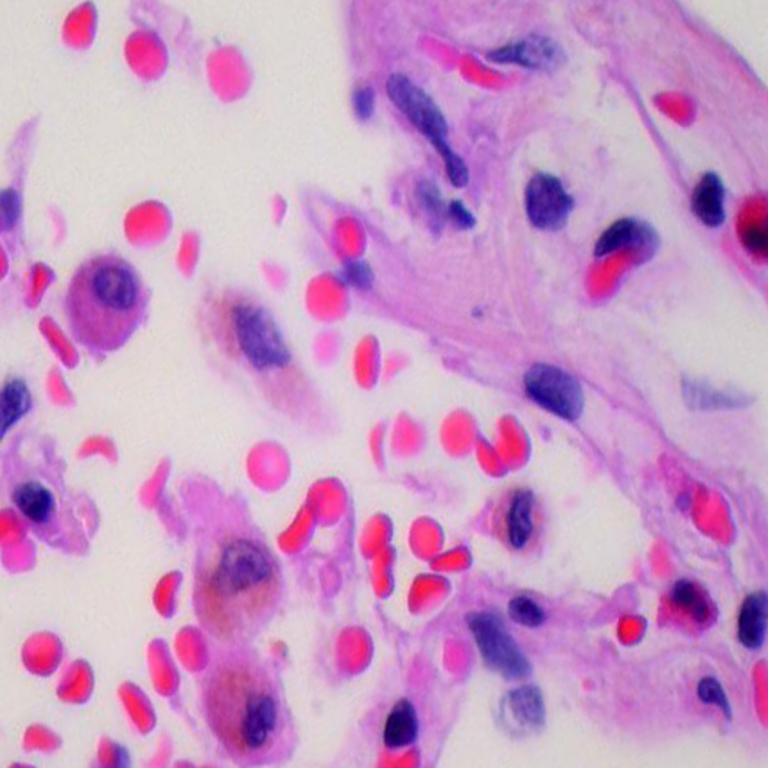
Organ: lung
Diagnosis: benign